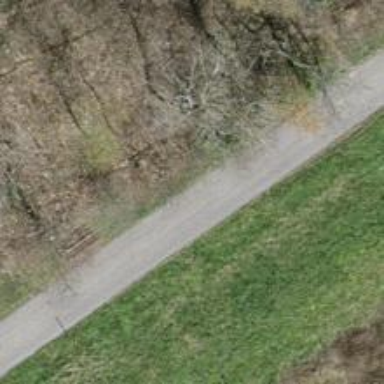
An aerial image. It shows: Brown bench.